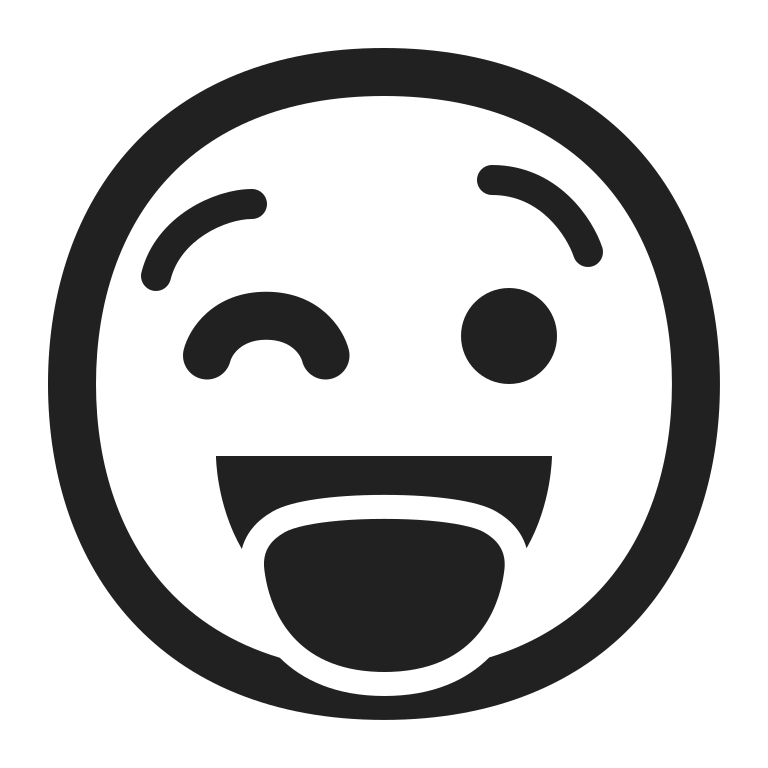
winking face with tongue high contrast